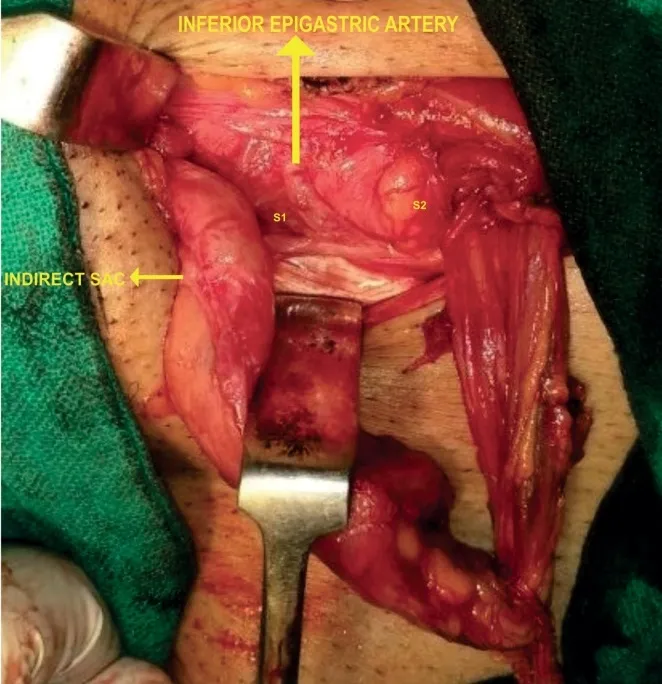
Showing Inferior epigastric artery traversing superficial course in posterior wall of inguinal canal, with two direct sacs, S1 & S2 seen on either side of IEA.
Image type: medical_photograph (other_medical_photograph)